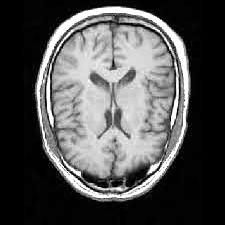
Label: notumor